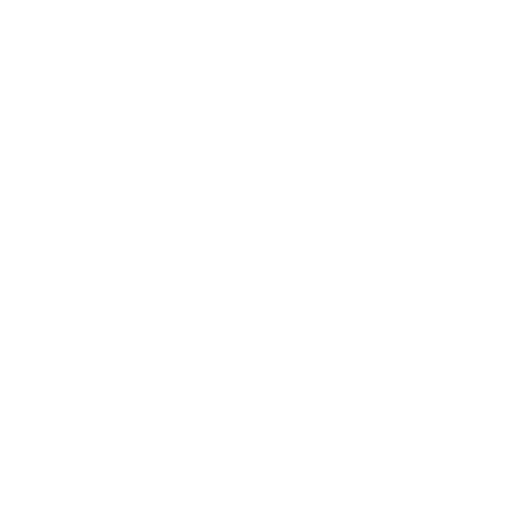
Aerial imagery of mountain in Alaska named Between Mountain containing only unknown